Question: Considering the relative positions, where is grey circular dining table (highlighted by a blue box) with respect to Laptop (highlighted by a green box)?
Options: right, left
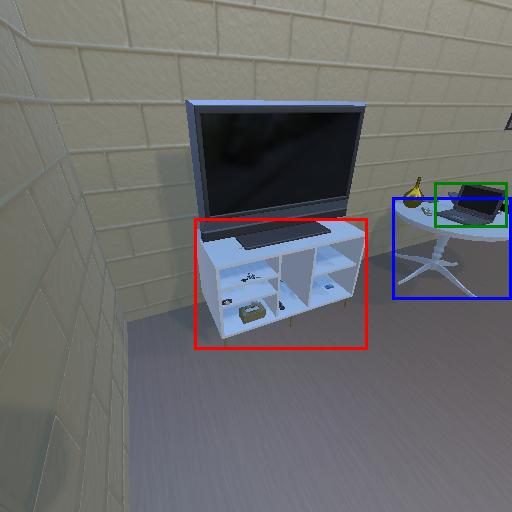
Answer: right